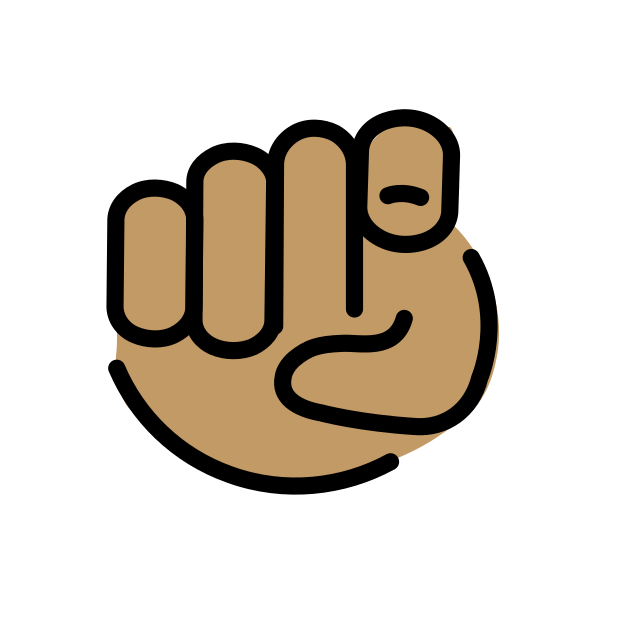
index pointing at the viewer: medium skin tone